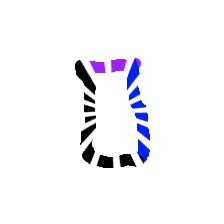
Shape: rectangle